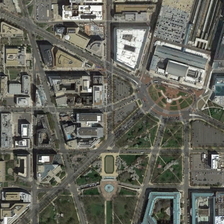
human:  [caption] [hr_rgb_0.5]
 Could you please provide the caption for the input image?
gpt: many buildings and some green plants are in a school .

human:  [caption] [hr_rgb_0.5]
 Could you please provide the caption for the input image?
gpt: many buildings and some green plants are in a school .

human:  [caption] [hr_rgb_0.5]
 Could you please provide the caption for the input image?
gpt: many buildings and some green plants are in a school .

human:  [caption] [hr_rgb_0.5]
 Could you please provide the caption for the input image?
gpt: many buildings and some green plants are in a school .

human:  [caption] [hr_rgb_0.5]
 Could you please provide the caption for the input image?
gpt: many buildings and some green plants are in a school .